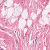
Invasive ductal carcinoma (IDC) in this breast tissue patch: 0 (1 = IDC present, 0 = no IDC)